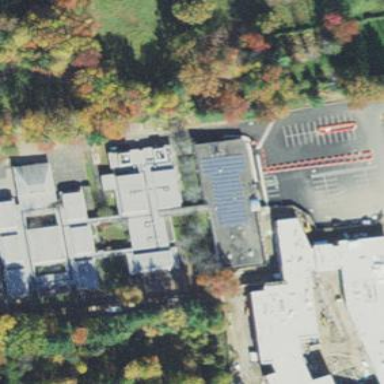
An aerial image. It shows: School.